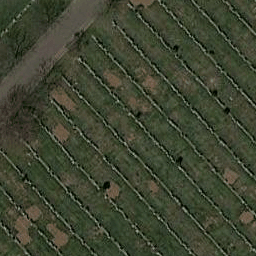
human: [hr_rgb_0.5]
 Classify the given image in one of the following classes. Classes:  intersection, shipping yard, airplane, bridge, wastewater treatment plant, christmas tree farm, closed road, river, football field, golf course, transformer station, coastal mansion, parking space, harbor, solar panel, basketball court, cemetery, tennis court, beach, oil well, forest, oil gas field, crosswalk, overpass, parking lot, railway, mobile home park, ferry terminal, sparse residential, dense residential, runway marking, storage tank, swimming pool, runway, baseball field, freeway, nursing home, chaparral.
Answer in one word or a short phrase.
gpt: cemetery